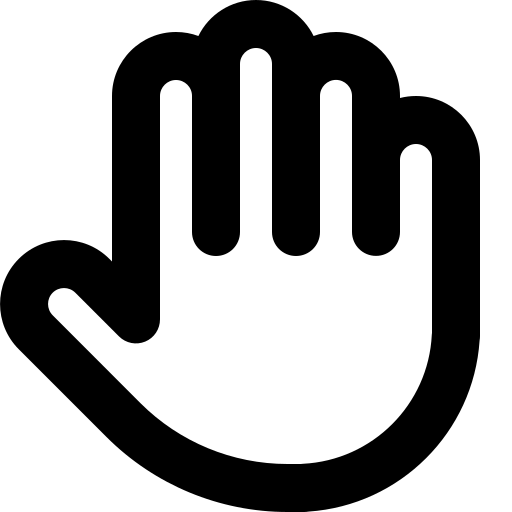
Tags: icon, FontAwesome, fa-icon, outline, hand